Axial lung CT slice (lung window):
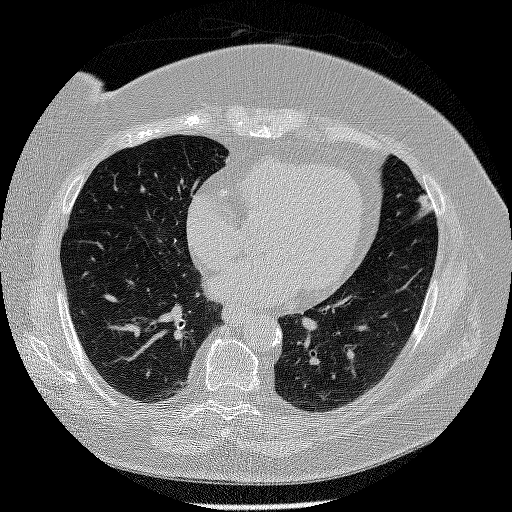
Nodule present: no